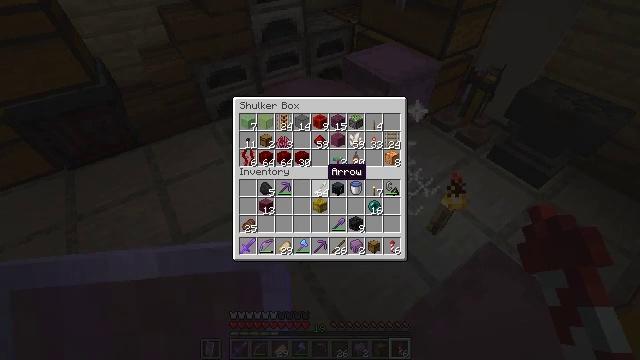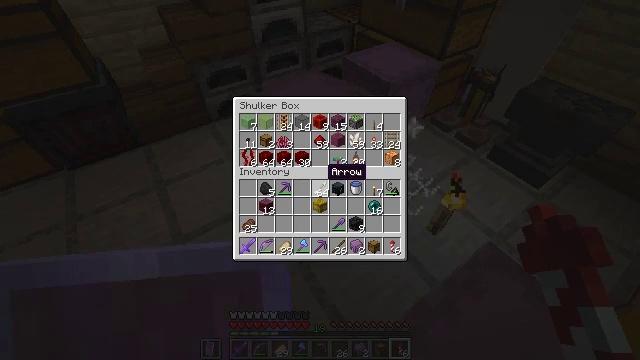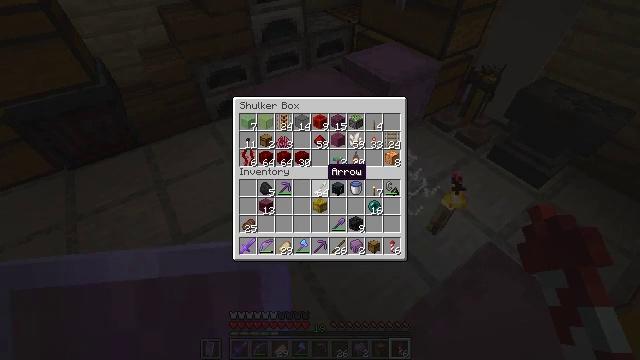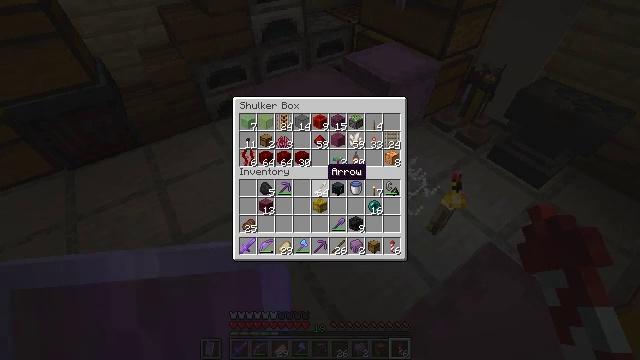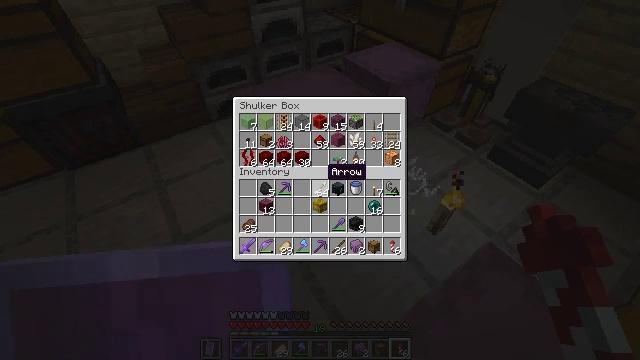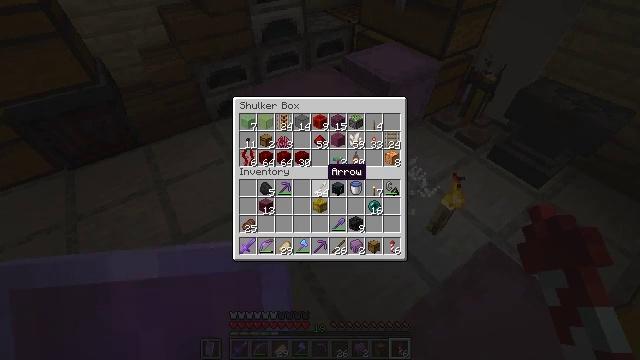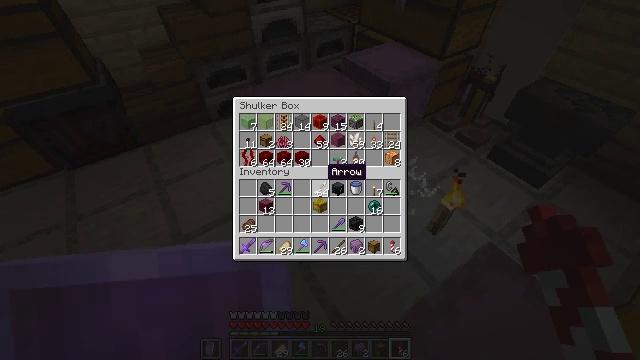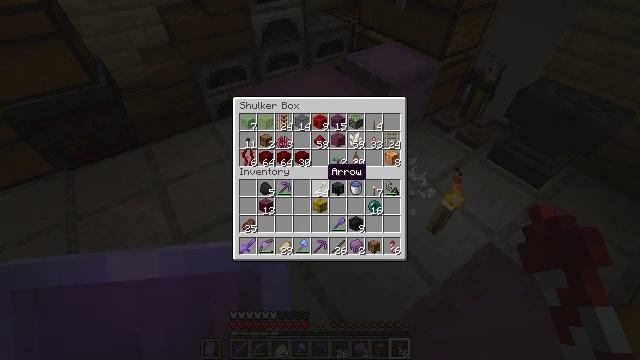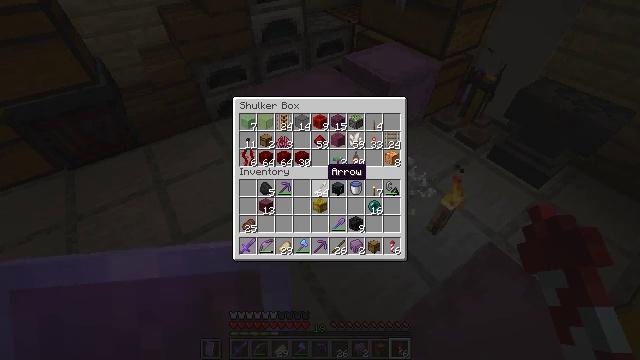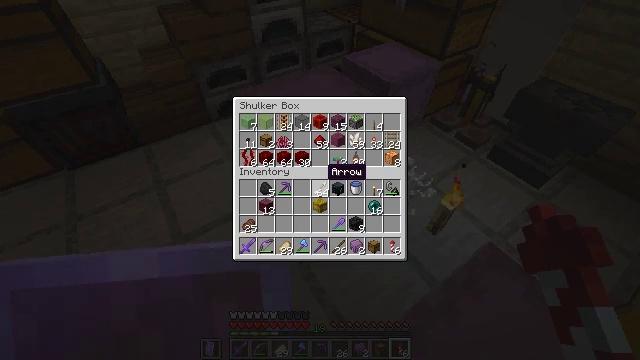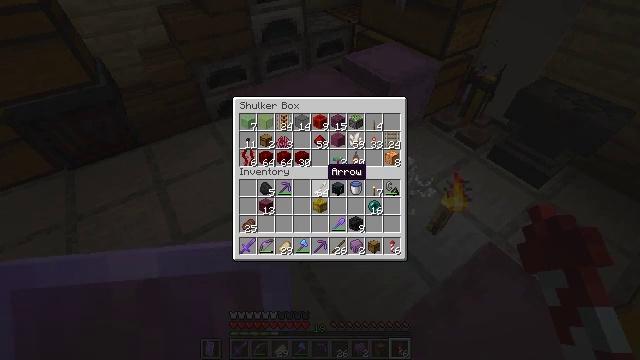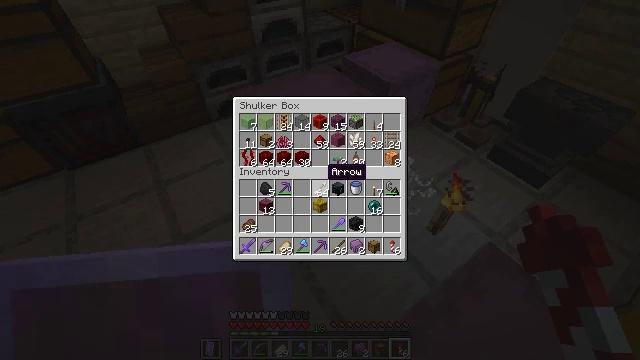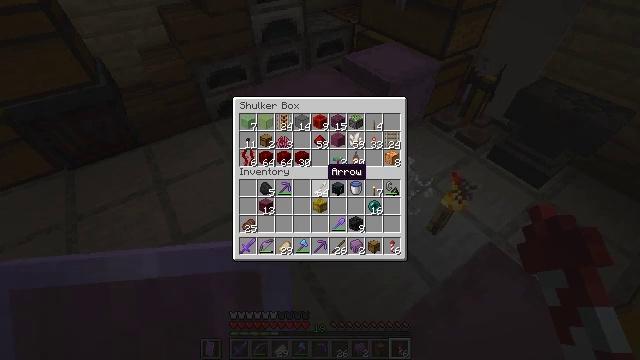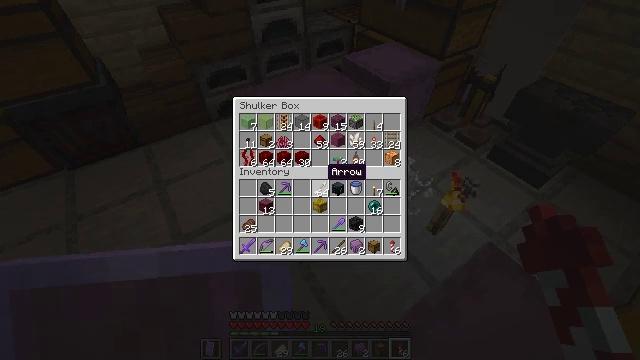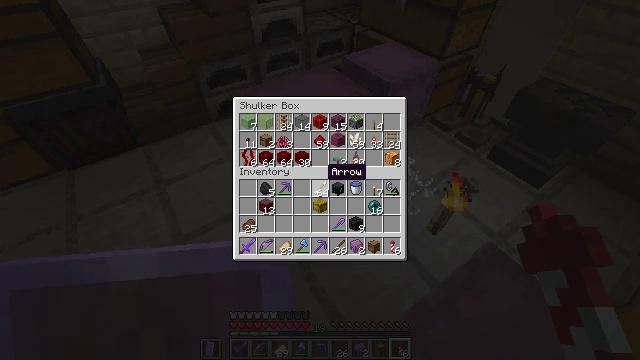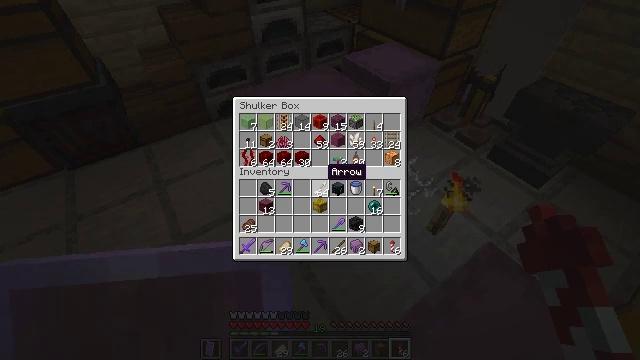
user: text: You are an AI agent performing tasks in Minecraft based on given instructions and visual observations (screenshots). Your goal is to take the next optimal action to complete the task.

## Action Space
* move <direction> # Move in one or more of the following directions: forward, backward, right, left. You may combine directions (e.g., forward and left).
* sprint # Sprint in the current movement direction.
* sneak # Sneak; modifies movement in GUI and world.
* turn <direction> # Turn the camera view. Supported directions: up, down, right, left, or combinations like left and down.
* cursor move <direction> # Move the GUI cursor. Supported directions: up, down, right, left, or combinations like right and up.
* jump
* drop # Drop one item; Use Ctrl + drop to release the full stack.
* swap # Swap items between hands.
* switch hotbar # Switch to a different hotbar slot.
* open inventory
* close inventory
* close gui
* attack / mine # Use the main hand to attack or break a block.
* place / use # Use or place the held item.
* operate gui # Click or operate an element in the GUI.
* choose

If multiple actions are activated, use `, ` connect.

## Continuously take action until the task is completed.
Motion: motion action
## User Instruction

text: Create a shulker box for extra storage space.
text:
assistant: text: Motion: no_op
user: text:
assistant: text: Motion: no_op
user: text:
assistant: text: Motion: no_op
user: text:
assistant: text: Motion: no_op
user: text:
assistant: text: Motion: no_op
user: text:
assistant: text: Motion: no_op
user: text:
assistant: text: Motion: no_op
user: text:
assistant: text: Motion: no_op
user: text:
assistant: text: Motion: no_op
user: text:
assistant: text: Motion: no_op
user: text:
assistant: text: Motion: no_op
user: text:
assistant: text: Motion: no_op
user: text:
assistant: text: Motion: no_op
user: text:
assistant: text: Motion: no_op
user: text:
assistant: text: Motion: no_op
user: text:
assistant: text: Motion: no_op
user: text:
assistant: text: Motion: turn up
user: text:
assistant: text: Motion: turn up
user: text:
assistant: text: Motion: no_op
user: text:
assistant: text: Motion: no_op
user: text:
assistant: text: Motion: no_op
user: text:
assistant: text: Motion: no_op
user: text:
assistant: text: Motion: no_op
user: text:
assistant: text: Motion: no_op
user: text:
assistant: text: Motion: no_op
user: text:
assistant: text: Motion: no_op
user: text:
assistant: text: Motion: no_op
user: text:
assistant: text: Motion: no_op
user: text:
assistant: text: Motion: no_op
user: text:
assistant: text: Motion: no_op